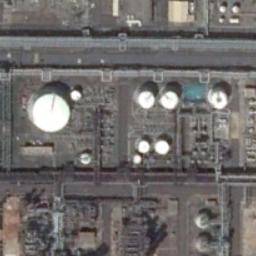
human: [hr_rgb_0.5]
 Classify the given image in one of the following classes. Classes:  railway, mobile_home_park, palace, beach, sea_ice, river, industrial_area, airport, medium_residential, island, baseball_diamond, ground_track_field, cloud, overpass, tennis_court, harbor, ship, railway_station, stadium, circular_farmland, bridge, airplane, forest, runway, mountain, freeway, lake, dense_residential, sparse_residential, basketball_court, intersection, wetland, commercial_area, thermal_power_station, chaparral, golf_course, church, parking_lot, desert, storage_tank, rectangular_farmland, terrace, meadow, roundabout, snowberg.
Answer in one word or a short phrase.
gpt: storage_tank